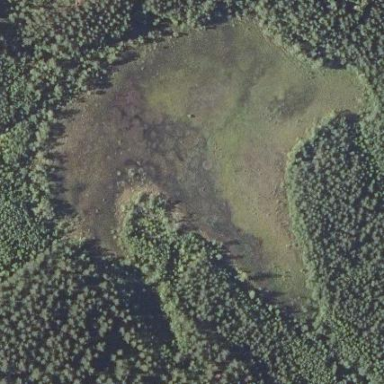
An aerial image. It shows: Bog wetland area.